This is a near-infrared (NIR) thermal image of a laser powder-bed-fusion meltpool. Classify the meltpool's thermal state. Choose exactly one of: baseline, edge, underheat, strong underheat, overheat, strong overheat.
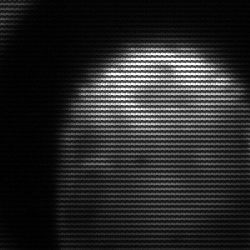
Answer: strong underheat